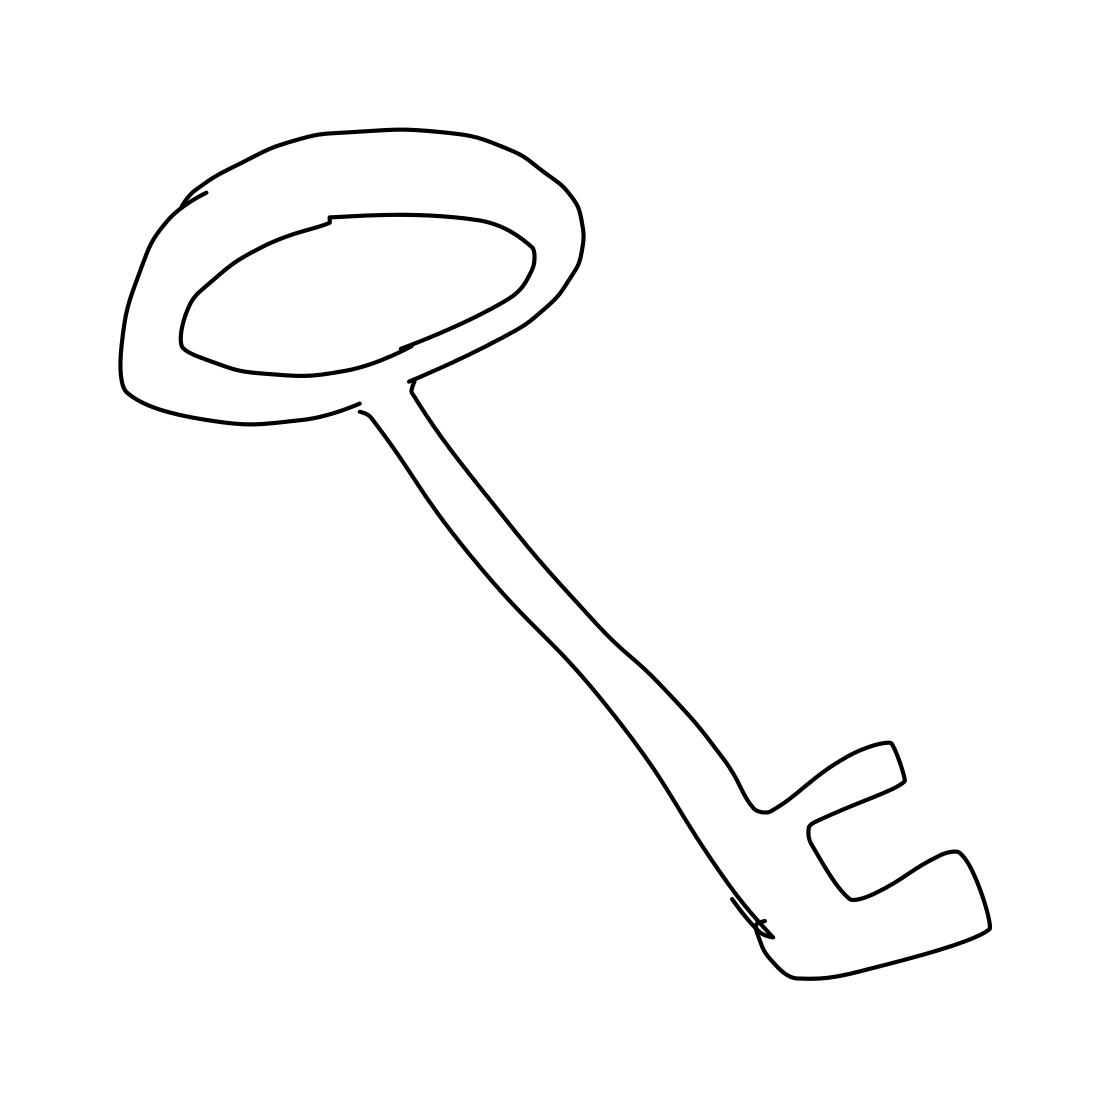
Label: key